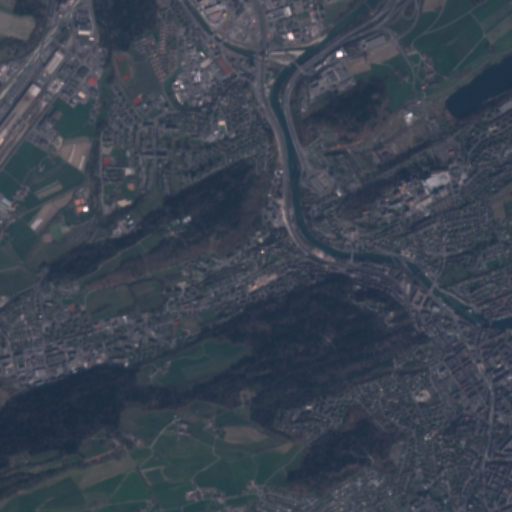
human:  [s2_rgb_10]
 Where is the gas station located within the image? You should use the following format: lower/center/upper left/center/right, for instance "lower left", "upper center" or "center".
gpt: The gas station is located in the center of the image.
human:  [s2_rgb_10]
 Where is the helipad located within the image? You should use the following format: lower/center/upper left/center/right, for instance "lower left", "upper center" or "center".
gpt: The helipad is located in the center right of the image.
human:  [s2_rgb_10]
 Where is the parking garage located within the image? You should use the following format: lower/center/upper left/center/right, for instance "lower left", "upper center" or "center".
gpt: The parking garage is located in the lower right of the image.
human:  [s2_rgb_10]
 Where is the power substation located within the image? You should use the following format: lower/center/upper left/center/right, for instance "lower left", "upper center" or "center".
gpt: The power substation is located in the upper center of the image.
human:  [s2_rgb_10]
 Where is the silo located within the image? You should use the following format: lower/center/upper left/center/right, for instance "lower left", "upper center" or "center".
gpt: The silo is located in the center left of the image.
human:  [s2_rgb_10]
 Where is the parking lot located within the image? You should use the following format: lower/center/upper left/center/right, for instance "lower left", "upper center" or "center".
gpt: There is no parking lot in the image.